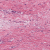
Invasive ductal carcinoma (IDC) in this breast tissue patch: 0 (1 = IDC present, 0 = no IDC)